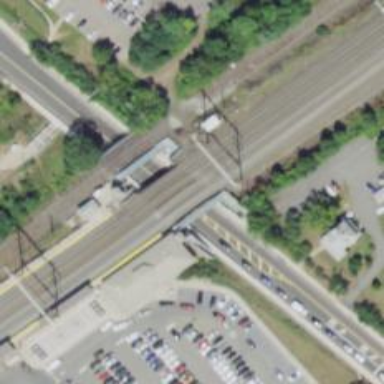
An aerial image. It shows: Railway with electrified contact lines.